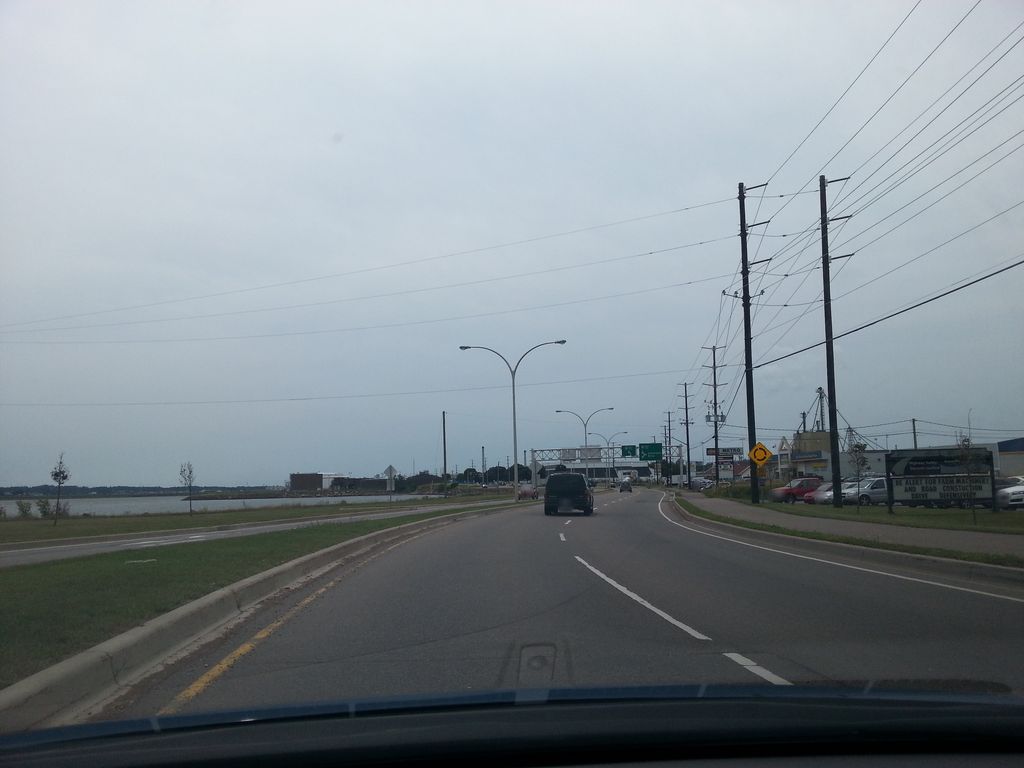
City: charlottetown